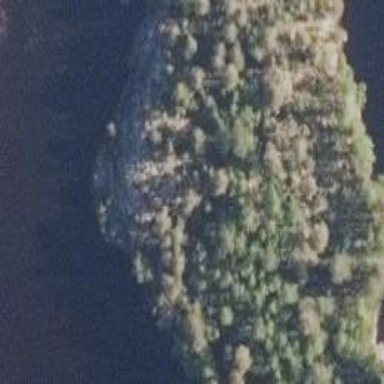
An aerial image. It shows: Cliff in nature.